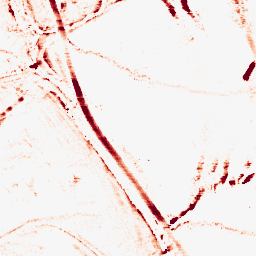
Category: morphological
Decomposition family: morphological_rect
Decomposition parameters: operation: opening
width: 10
height: 5
Upsampling method: sinc_blackman
Upsampling parameters: scale: 4
kernel_size: 16
Upsampling scale: 4